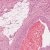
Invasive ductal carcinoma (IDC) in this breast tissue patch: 0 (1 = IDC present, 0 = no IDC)